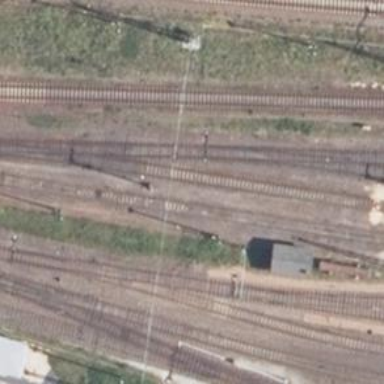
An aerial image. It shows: Railway switch.